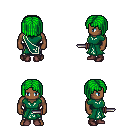
a pixel art fantasy rpg character, male body template, human, dark skin, sash dress, metal pants, green pageboy hairstyle, maroon shoes, dagger, four views (front, back, left, right), 2x2 character sprite sheet, small pixel art, hard edges, no anti-aliasing